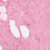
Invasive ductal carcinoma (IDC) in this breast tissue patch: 0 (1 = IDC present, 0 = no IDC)